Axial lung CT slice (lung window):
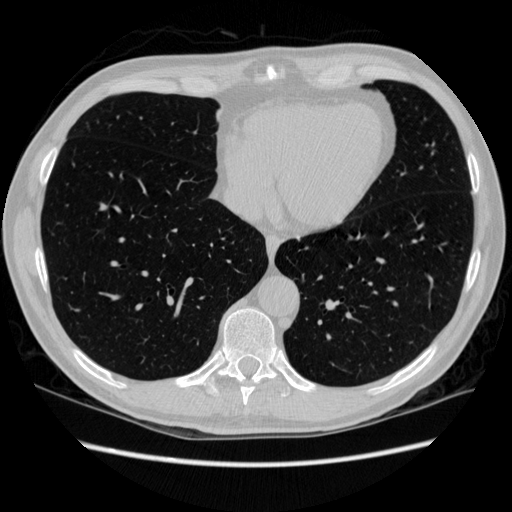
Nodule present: no